Interaction volume radius: 10 \u00c5
Interaction volume height: 45 \u00c5
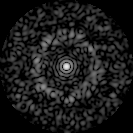
Disorder parameter: 0.8247